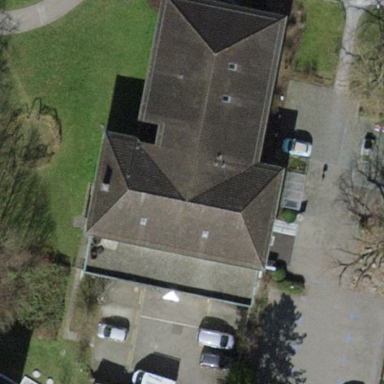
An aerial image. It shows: Public building.